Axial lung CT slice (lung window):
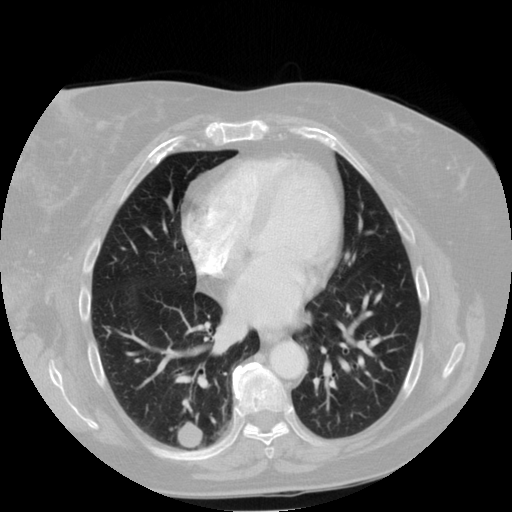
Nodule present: yes
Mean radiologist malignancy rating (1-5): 3.75